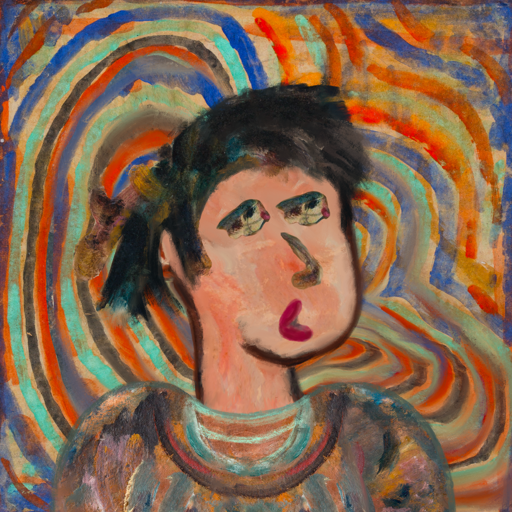
Background: Sisters, Head And Neck Side: Roy_Bahadur, Face Side: Pipe, Bust: Boggyland, Hair Side: Pipe, Head Accessory: Blank, Second Necklace: Blank, Necklace: Blank, Baby: Blank